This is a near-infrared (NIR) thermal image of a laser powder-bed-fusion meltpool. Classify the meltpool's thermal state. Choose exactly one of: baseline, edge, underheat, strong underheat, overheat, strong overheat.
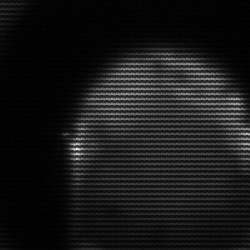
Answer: edge